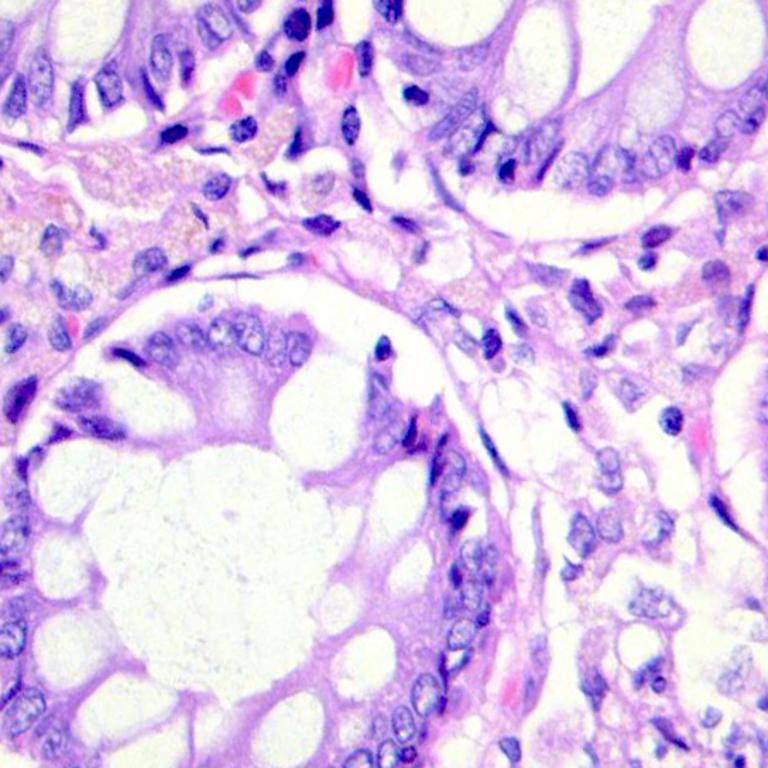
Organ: colon
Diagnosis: benign